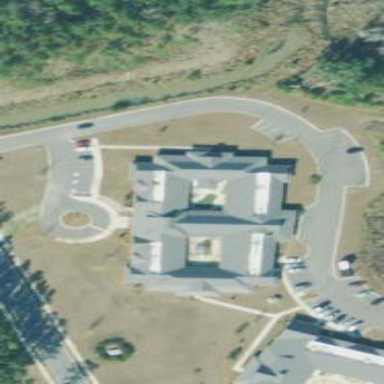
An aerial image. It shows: Residential building.